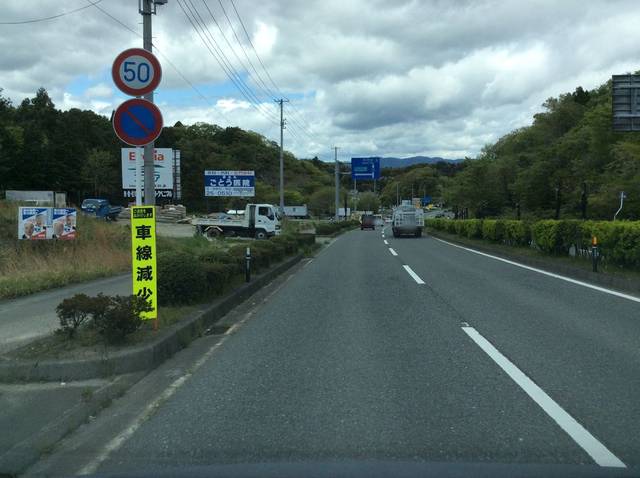
Region: Japan
Coordinates: 37.033, 140.901